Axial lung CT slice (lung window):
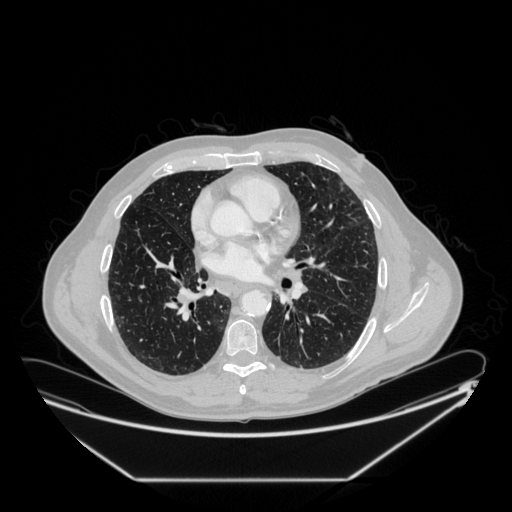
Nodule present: no